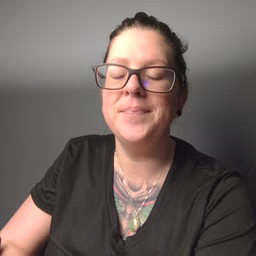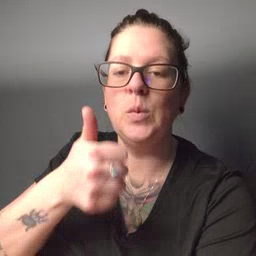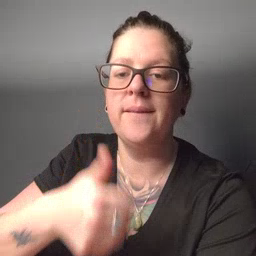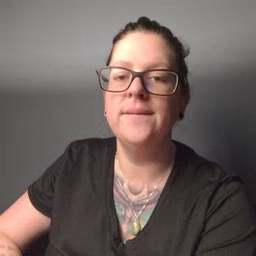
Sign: yourself